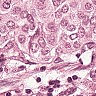
Metastatic tissue present: yes